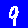
Digit: 9